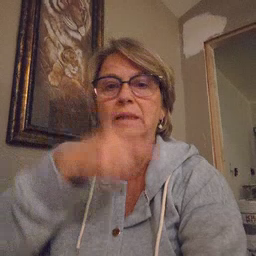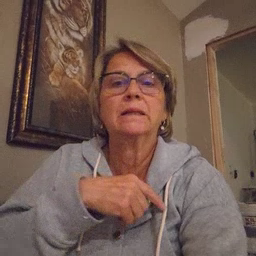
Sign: face